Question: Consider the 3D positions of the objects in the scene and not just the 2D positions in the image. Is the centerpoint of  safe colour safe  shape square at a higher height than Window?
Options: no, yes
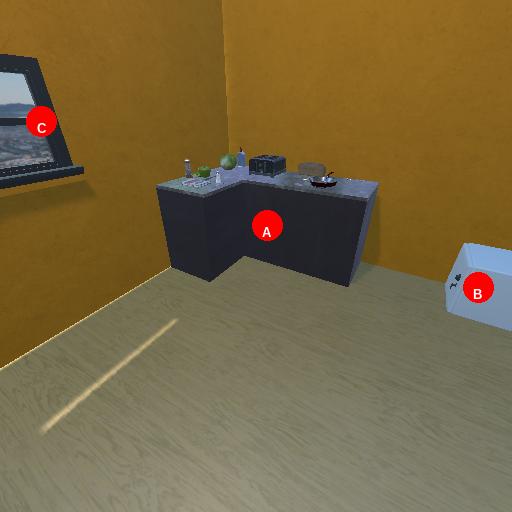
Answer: no